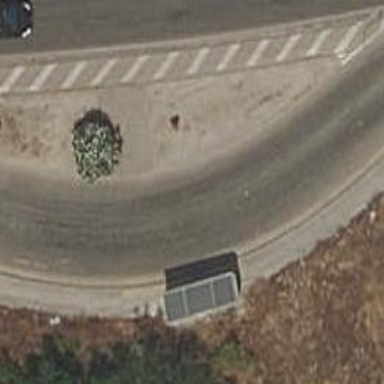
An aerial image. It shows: Public transport stop position.